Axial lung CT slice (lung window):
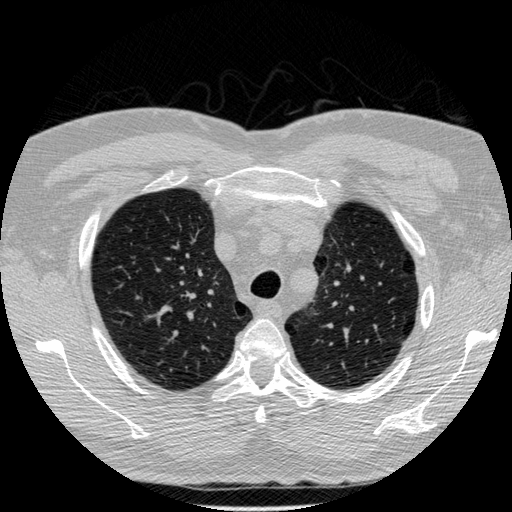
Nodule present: no